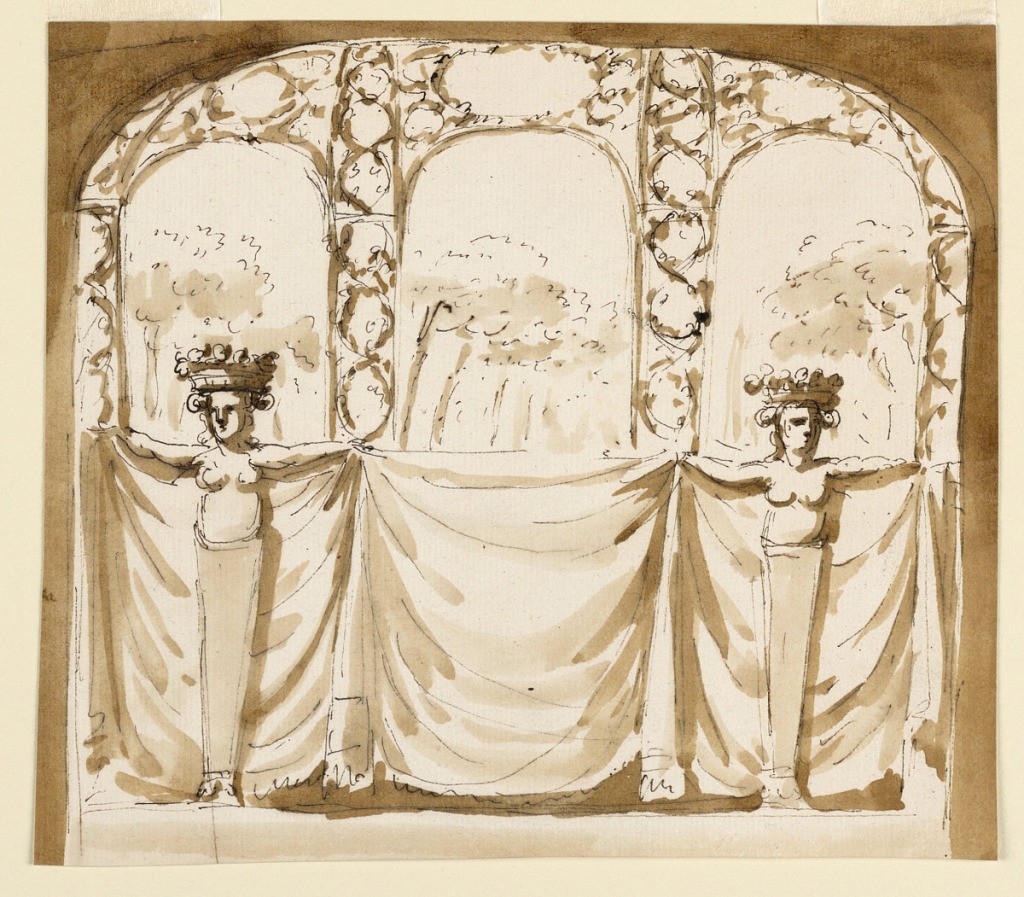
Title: Wall decoration
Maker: Giuseppe Barberi, Italian, 1746–1809
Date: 1800–1825
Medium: Pen and brown ink, brush and brown wash on off-white laid paper
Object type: Drawing
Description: Two female terminal figures in front support a drapery with their extended arms.  A trellis architecture with three openings through which trees are visible forms the upper part of the decoration.  Usual background.